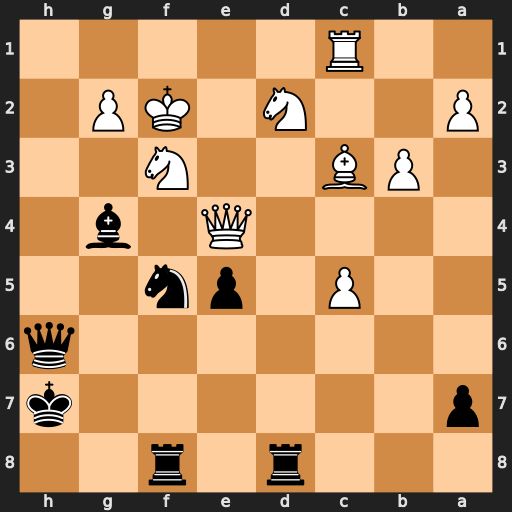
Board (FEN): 3r1r2/p6k/7q/2P1pn2/4Q1b1/1PB2N2/P2N1KP1/2R5
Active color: b
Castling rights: -
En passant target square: -
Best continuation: Bxf3 Nxf3 Qxc1